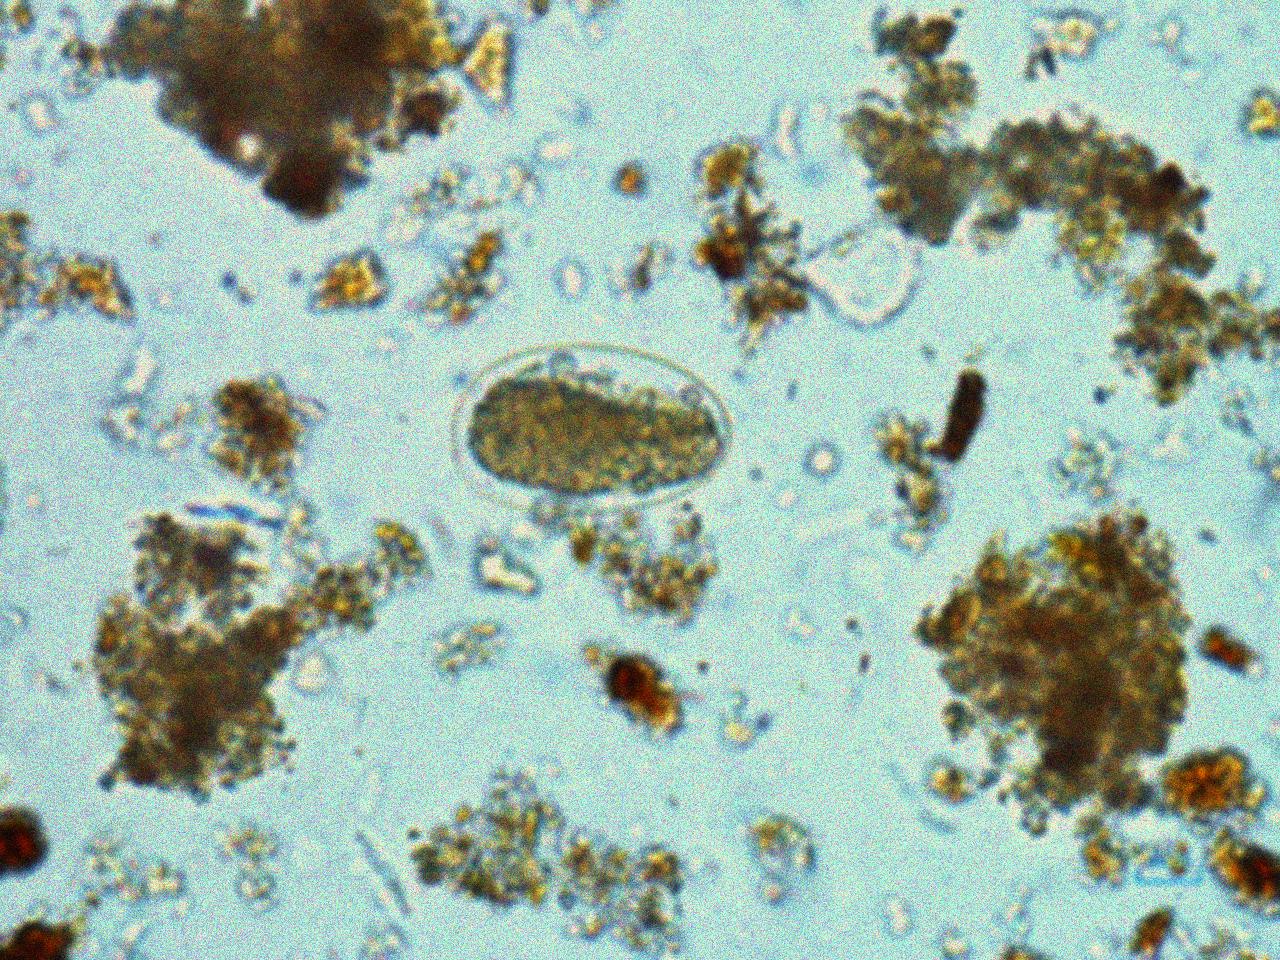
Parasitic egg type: Hookworm egg